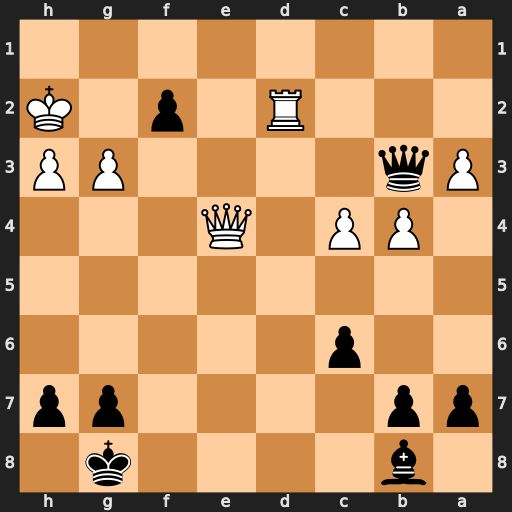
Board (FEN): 1b4k1/pp4pp/2p5/8/1PP1Q3/Pq4PP/3R1p1K/8
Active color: b
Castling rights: -
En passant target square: -
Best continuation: Qxg3+ Kh1 Qxh3#